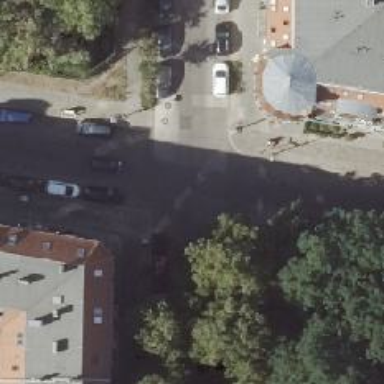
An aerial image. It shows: Residential road with separate sidewalks. Parking is available on both sides in parallel fashion.